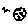
Label: moon